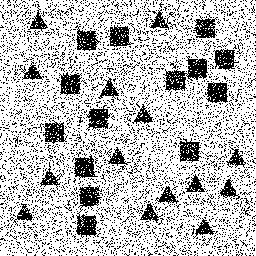
Squares: 14
Triangles: 14
Stars: 0
Total shapes: 28